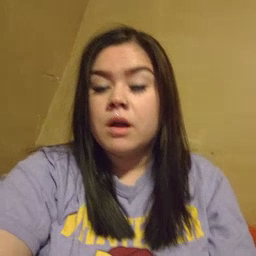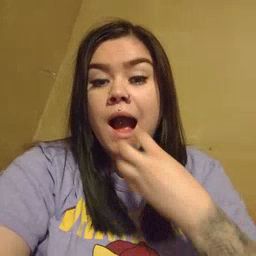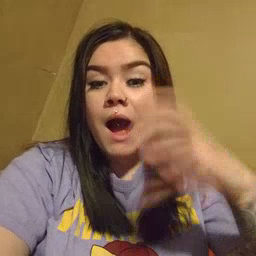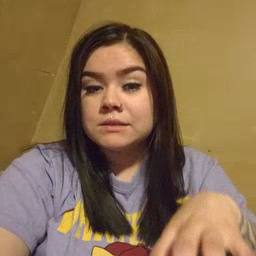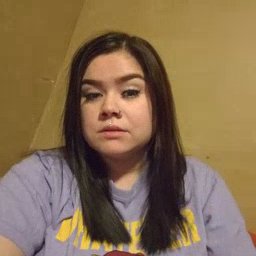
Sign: hot